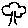
Label: tree